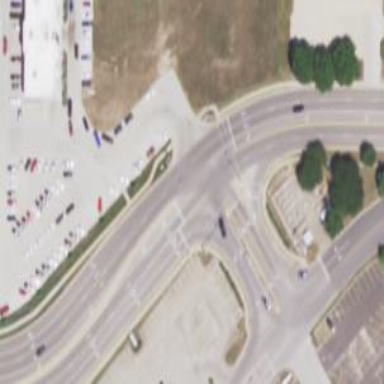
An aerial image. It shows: Road marking with turn dashes.